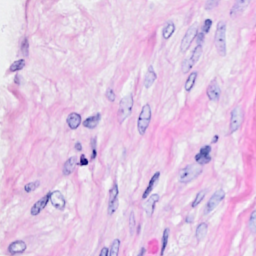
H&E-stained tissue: Breast